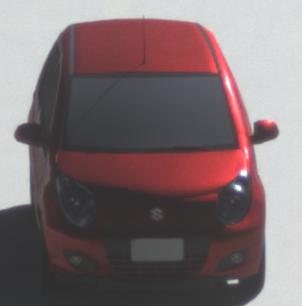
Make: Suzuki
Model: Alto 1.0
Detailed model: Alto (V)
Model produced from: 2011/02
Model produced until: 2011/03
Doors: 5
Color: red
Road condition: dry road
Daytime: morning or afternoon
Contrast: high contrast